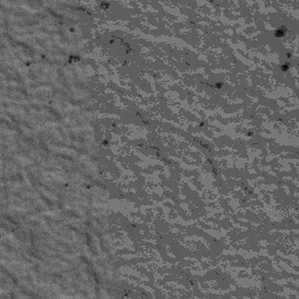
Label: frost